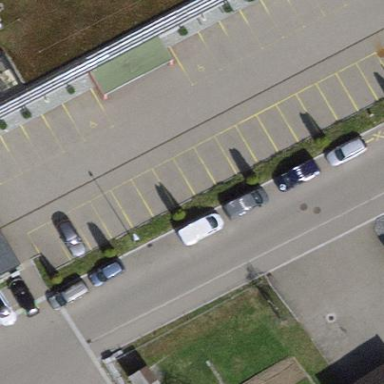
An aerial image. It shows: Parking area with surface.